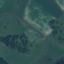
Land use / land cover class: Pasture